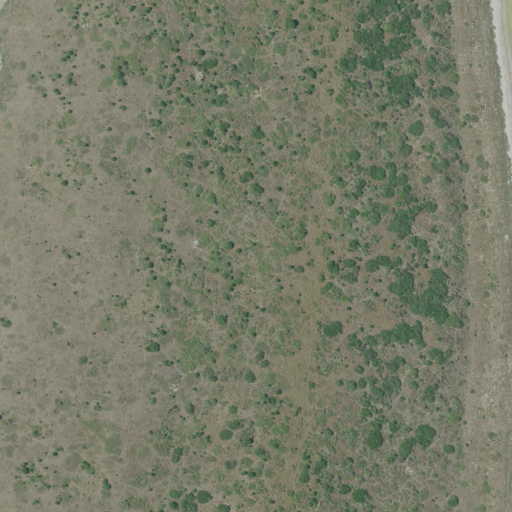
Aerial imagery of mountain in Texas named Potrero Cortado containing grassland, shrub, barren land, and herbaceous wetlands